Question: "This" is what I retrieve from a server:

after an ajax call in jQuery:
'''
$.ajax({
type: "POST",
url: URL + "/webservices/WS.asmx/MyFunction",
data: JSON.stringify({ "ID": ID }),
contentType: 'application/json; charset=utf-8',
success: function (json) {
},
error: function (jqxhr, text, error) {
}
});
'''
and I want to iterate the items inside 'data' (which is an array). Tried with:
'''
for (i in json.data) {
var feed = json.data[i];
console.log(feed.message);
}
'''
but it prints nothing. Where am I wrong?
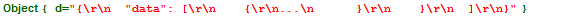
Answer: If what you've shown is what you're getting in your 'success' method, you have an object with a property, 'd', which contains a JSON string. You can parse it like this:
'''
success: function(response) {
var data = $.parseJSON(response.d).data;
// use the data, which is an array
}
'''
---
From your comment below:
> But why I need to use $.parseJSON? Can't just manage it with the request? dataType for example, but still not works.
You don't need 'dataType', it would appear the server is returning a correct MIME type and so jQuery is already handling the first level of parsing (deserialization) correctly.
Whatever is sending you the data appears to be sending it double-encoded: First it encodes the array, then creates an object and assigns the array to it as a 'data' property, serializes that object to JSON, then puts that string on a 'd' property of another object, and serializes that. So although jQuery is automatically handling the first parsing (deserializing) step for you, it doesn't know about the need for the second one. I suspect you can fix this at the server level; you might want to post a separate question asking how to do that.
---
From your further comment:
> It retuns from a .NET webservice method. I download the JSON from Facebook, after a call. And I store it inside a json variable. Then I just return it as string. I think webservice serialize that already serialized json, right?
Ah, so that's what's going wrong. You have three options:
1. Keep doing what you're doing and do the explicit $.parseJSON call above.
2. Do whatever you need to do in your web method to tell it that you're going to send back raw JSON and it shouldn't encode it; in that case, jQuery will have already parsed it for you by the time you receive it in success and you can drop the parseJSON call.
3. Parse the string you get from Facebook, then put the resulting array in the structure that your web method returns. Then (again) jQuery will parse it for you and you can use response.d.data directly without further parsing.